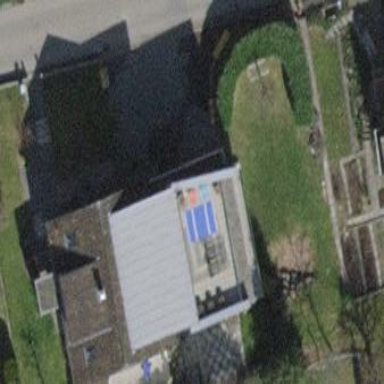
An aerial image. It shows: Detached building.